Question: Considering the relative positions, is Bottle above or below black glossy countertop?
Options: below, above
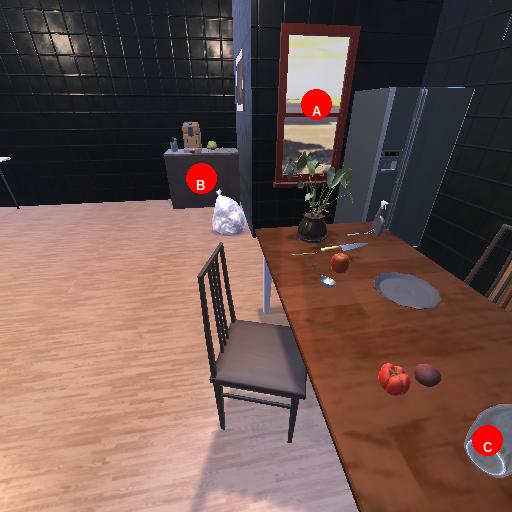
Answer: below